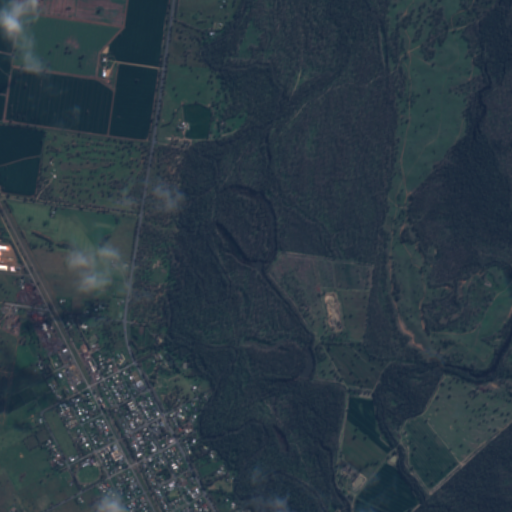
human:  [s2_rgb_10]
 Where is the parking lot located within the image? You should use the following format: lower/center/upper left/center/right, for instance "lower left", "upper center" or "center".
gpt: The parking lot is located in the lower left of the image.
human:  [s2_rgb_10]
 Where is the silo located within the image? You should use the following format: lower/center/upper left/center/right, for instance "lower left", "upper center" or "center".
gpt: The silo is located in the lower left of the image.
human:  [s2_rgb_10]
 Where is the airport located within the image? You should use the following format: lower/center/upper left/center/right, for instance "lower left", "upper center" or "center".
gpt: There is no airport in the image.